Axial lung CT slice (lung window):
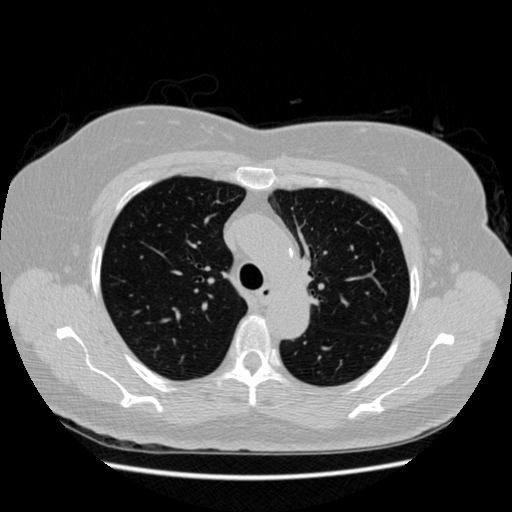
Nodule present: no